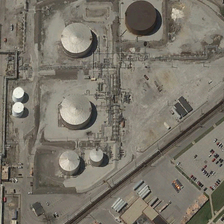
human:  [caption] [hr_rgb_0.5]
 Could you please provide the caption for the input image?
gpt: some storage tanks are near many tubes and a parking lot .

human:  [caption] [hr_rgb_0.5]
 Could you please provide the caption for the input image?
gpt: some storage tanks are near many tubes and a parking lot .

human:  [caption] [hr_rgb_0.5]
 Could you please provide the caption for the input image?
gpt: some storage tanks are near many tubes and a parking lot .

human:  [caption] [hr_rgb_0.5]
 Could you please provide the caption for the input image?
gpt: some storage tanks are near many tubes and a parking lot .

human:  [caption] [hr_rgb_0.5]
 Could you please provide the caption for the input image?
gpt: some storage tanks are near many tubes and a parking lot .